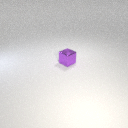
small purple metal cube